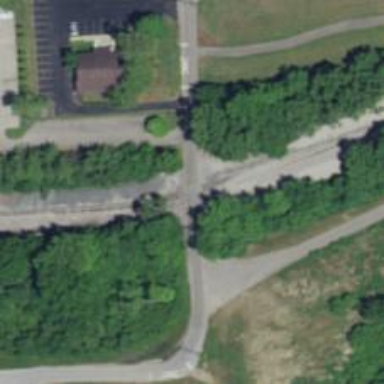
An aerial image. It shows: Unclassified road.